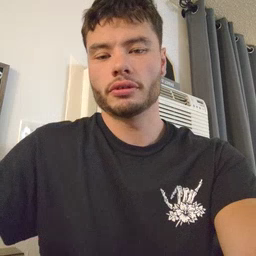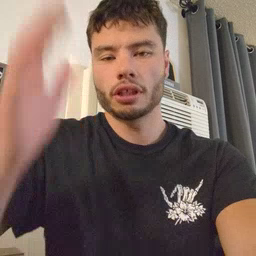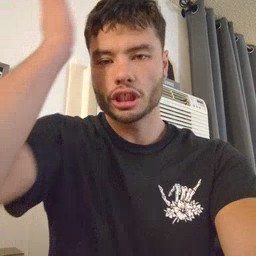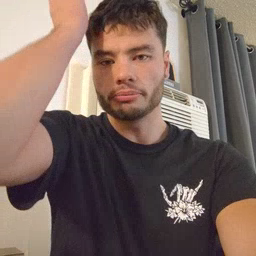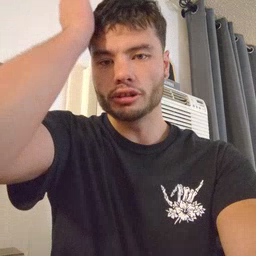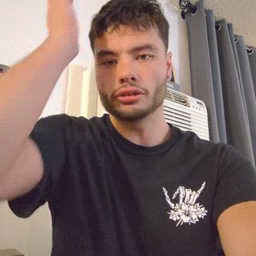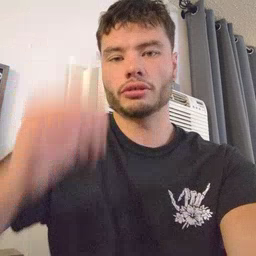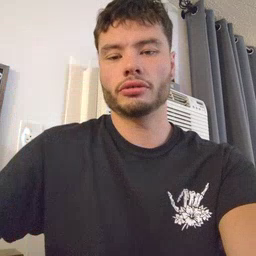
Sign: garbage